Question: Currently working on and using . I want to select values in 'date range' from the drop down.. I want to know how can I select the values as 'Date, Month and year' in the date picker drop down.
Here is the HTML tag:
'''
<dd id="date-element">
<input id="fromDate" class="hasDatepicker" type="text" style="width:57px; padding:3px 1px; font-size:11px;" readonly="readonly" name="fromDate" value="01 Jan 2013">
<input id="toDate" class="hasDatepicker" type="text" style="width:57px; padding:3px 1px; font-size:11px;" readonly="readonly" name="toDate" value="31 Dec 2013">
'''

The below sample code i tried:
'''
Log.info("Clicking on From daterange dropdown");
JavascriptExecutor executor8 = (JavascriptExecutor)driver;
executor8.executeScript("document.getElementById('fromDate').style.display='block';");
Select select8 = new Select(driver.findElement(By.id("fromDate")));
select8.selectByVisibleText("10 Jan 2013");
Thread.sleep(3000);
Log.info("Clicking on To daterange dropdown");
JavascriptExecutor executor10 = (JavascriptExecutor)driver;
executor10.executeScript("document.getElementById('toDate').style.display='block';");
Select select10 = new Select(driver.findElement(By.id("toDate")));
select10.selectByVisibleText("31 Dec 2013");
Thread.sleep(3000);
'''
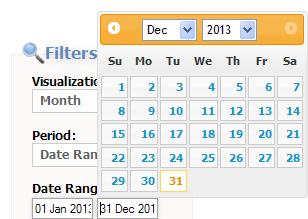
Answer: DatePicker are not 'Select' element. What your doing in your code is wrong.
Datepicker are in fact table with set of rows and columns.To select a date you just have to navigate to the cell where our desired date is present.
So your code should be like this:
'''
WebElement dateWidget = driver.findElement(your locator);
List<WebElement> columns=dateWidget.findElements(By.tagName("td"));
for (WebElement cell: columns){
//Select 13th Date
if (cell.getText().equals("13")){
cell.findElement(By.linkText("13")).click();
break;
}
'''